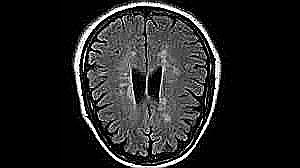
Label: notumor